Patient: sex F, age 74
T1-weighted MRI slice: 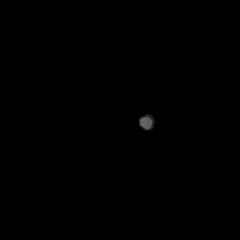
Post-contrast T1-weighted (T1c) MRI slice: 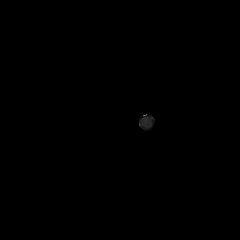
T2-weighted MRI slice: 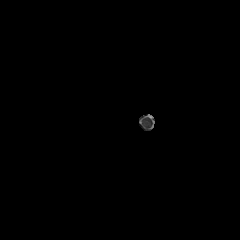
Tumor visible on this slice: no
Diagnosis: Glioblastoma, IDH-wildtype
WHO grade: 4